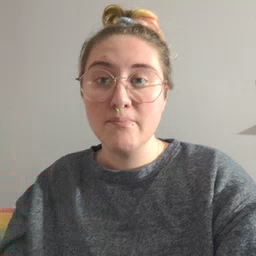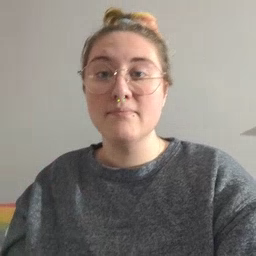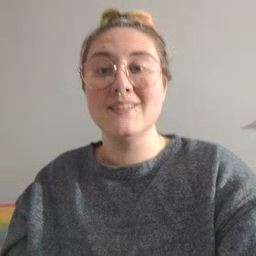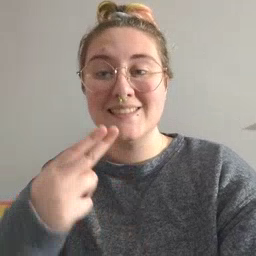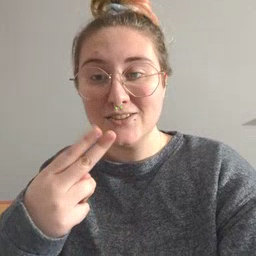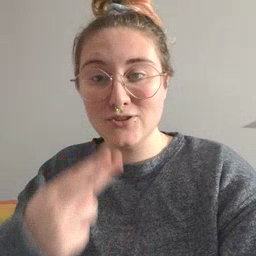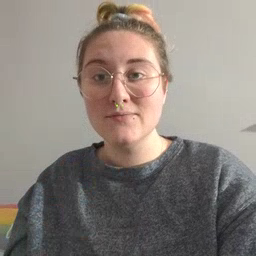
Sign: scissors